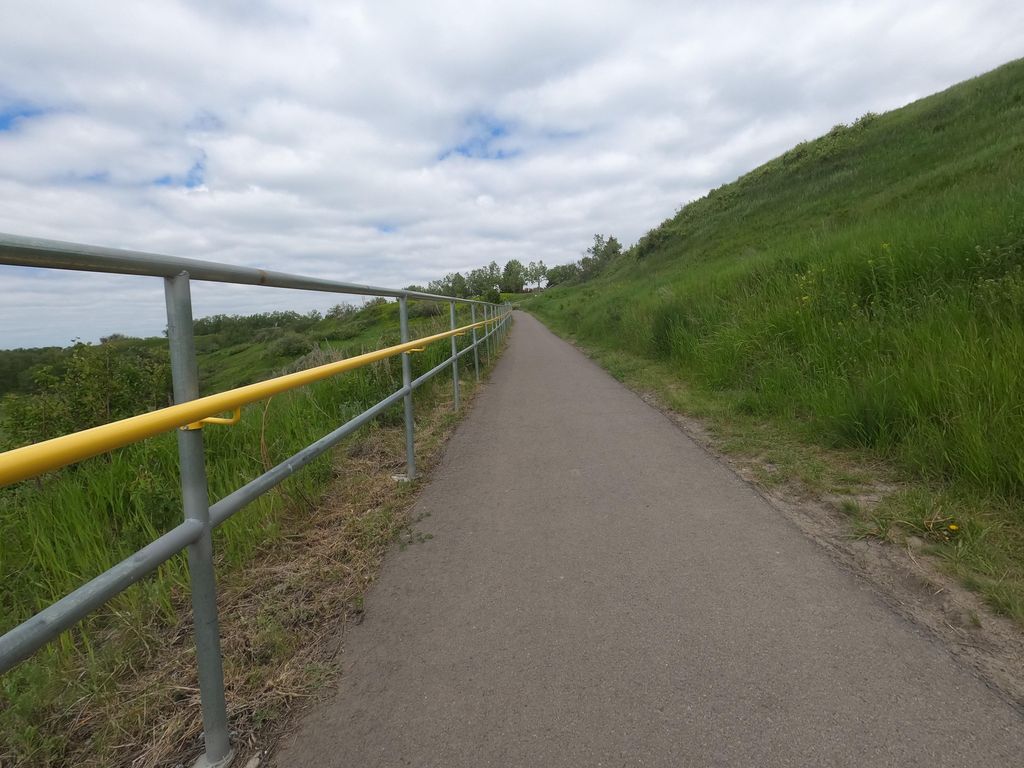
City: calgary